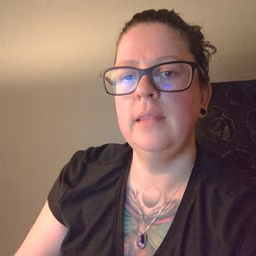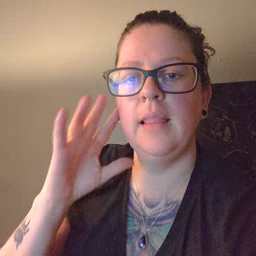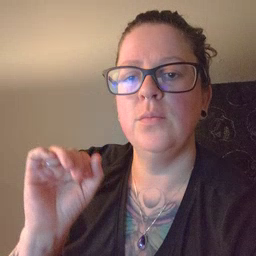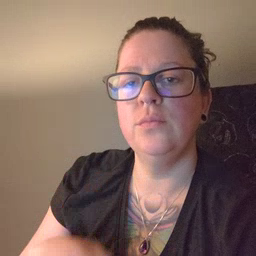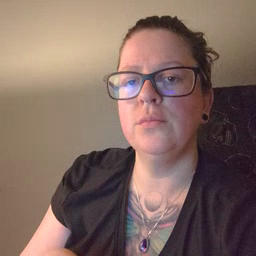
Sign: loud